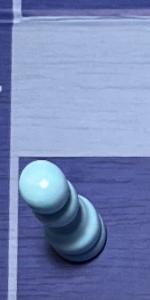
Label: Pawn_White